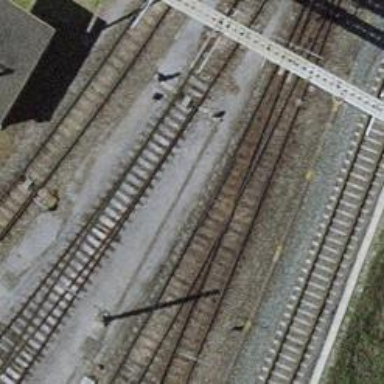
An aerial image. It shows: Single-track electrified railway yard with contact line electrification.